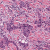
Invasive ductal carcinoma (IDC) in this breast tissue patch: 1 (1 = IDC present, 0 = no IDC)